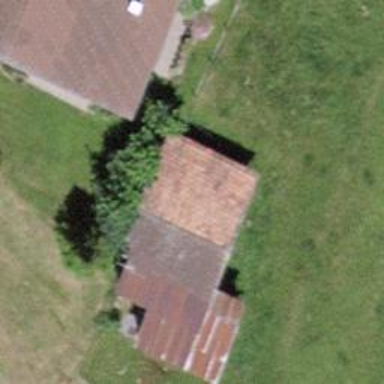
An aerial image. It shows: Barn.